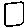
Label: square